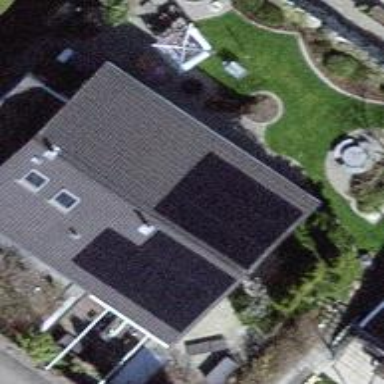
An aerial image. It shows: Solar power generator.